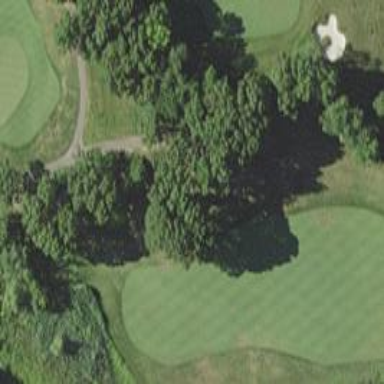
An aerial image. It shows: Golf cartpath that is also road path.